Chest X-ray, PA view. Patient: 25 years old, sex F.
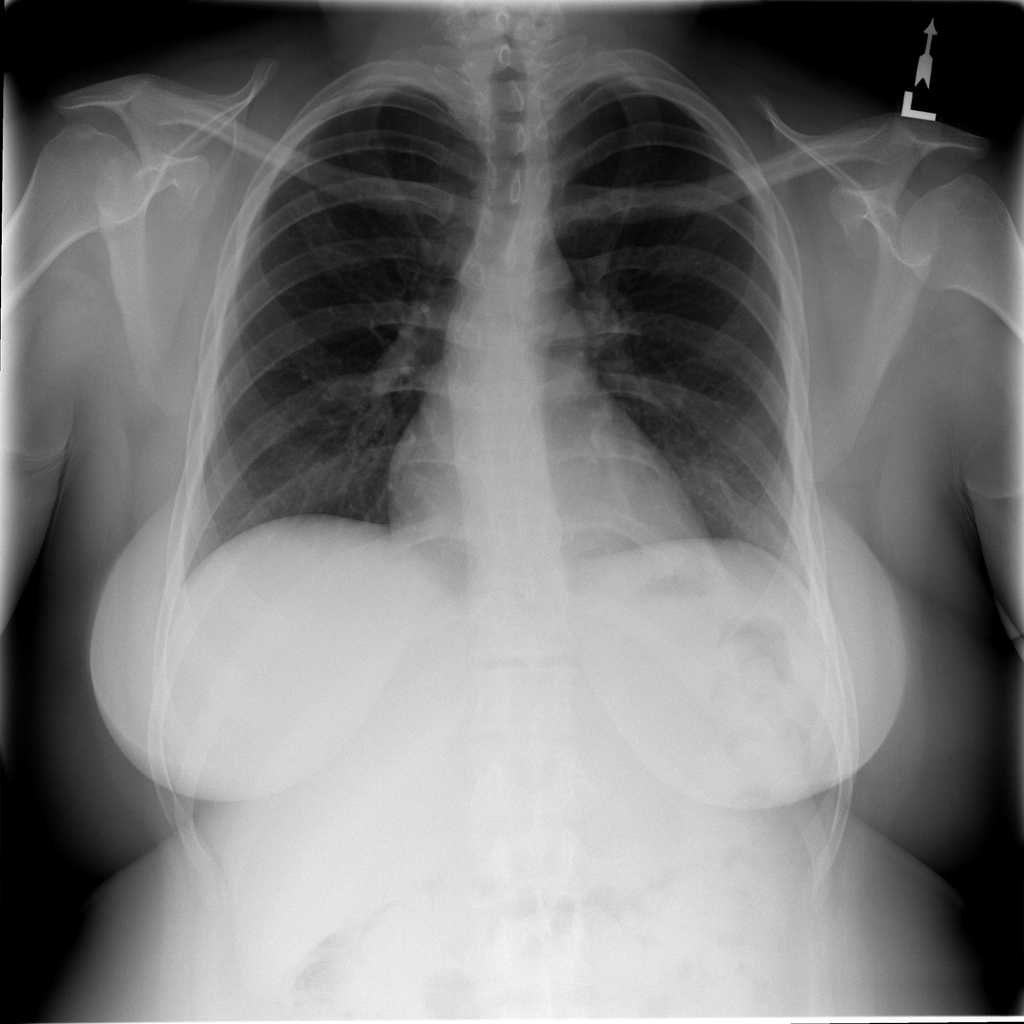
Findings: No Finding